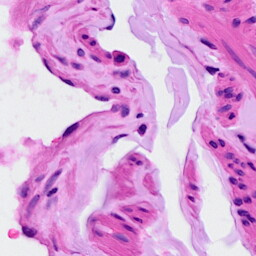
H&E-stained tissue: Ovarian